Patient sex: M
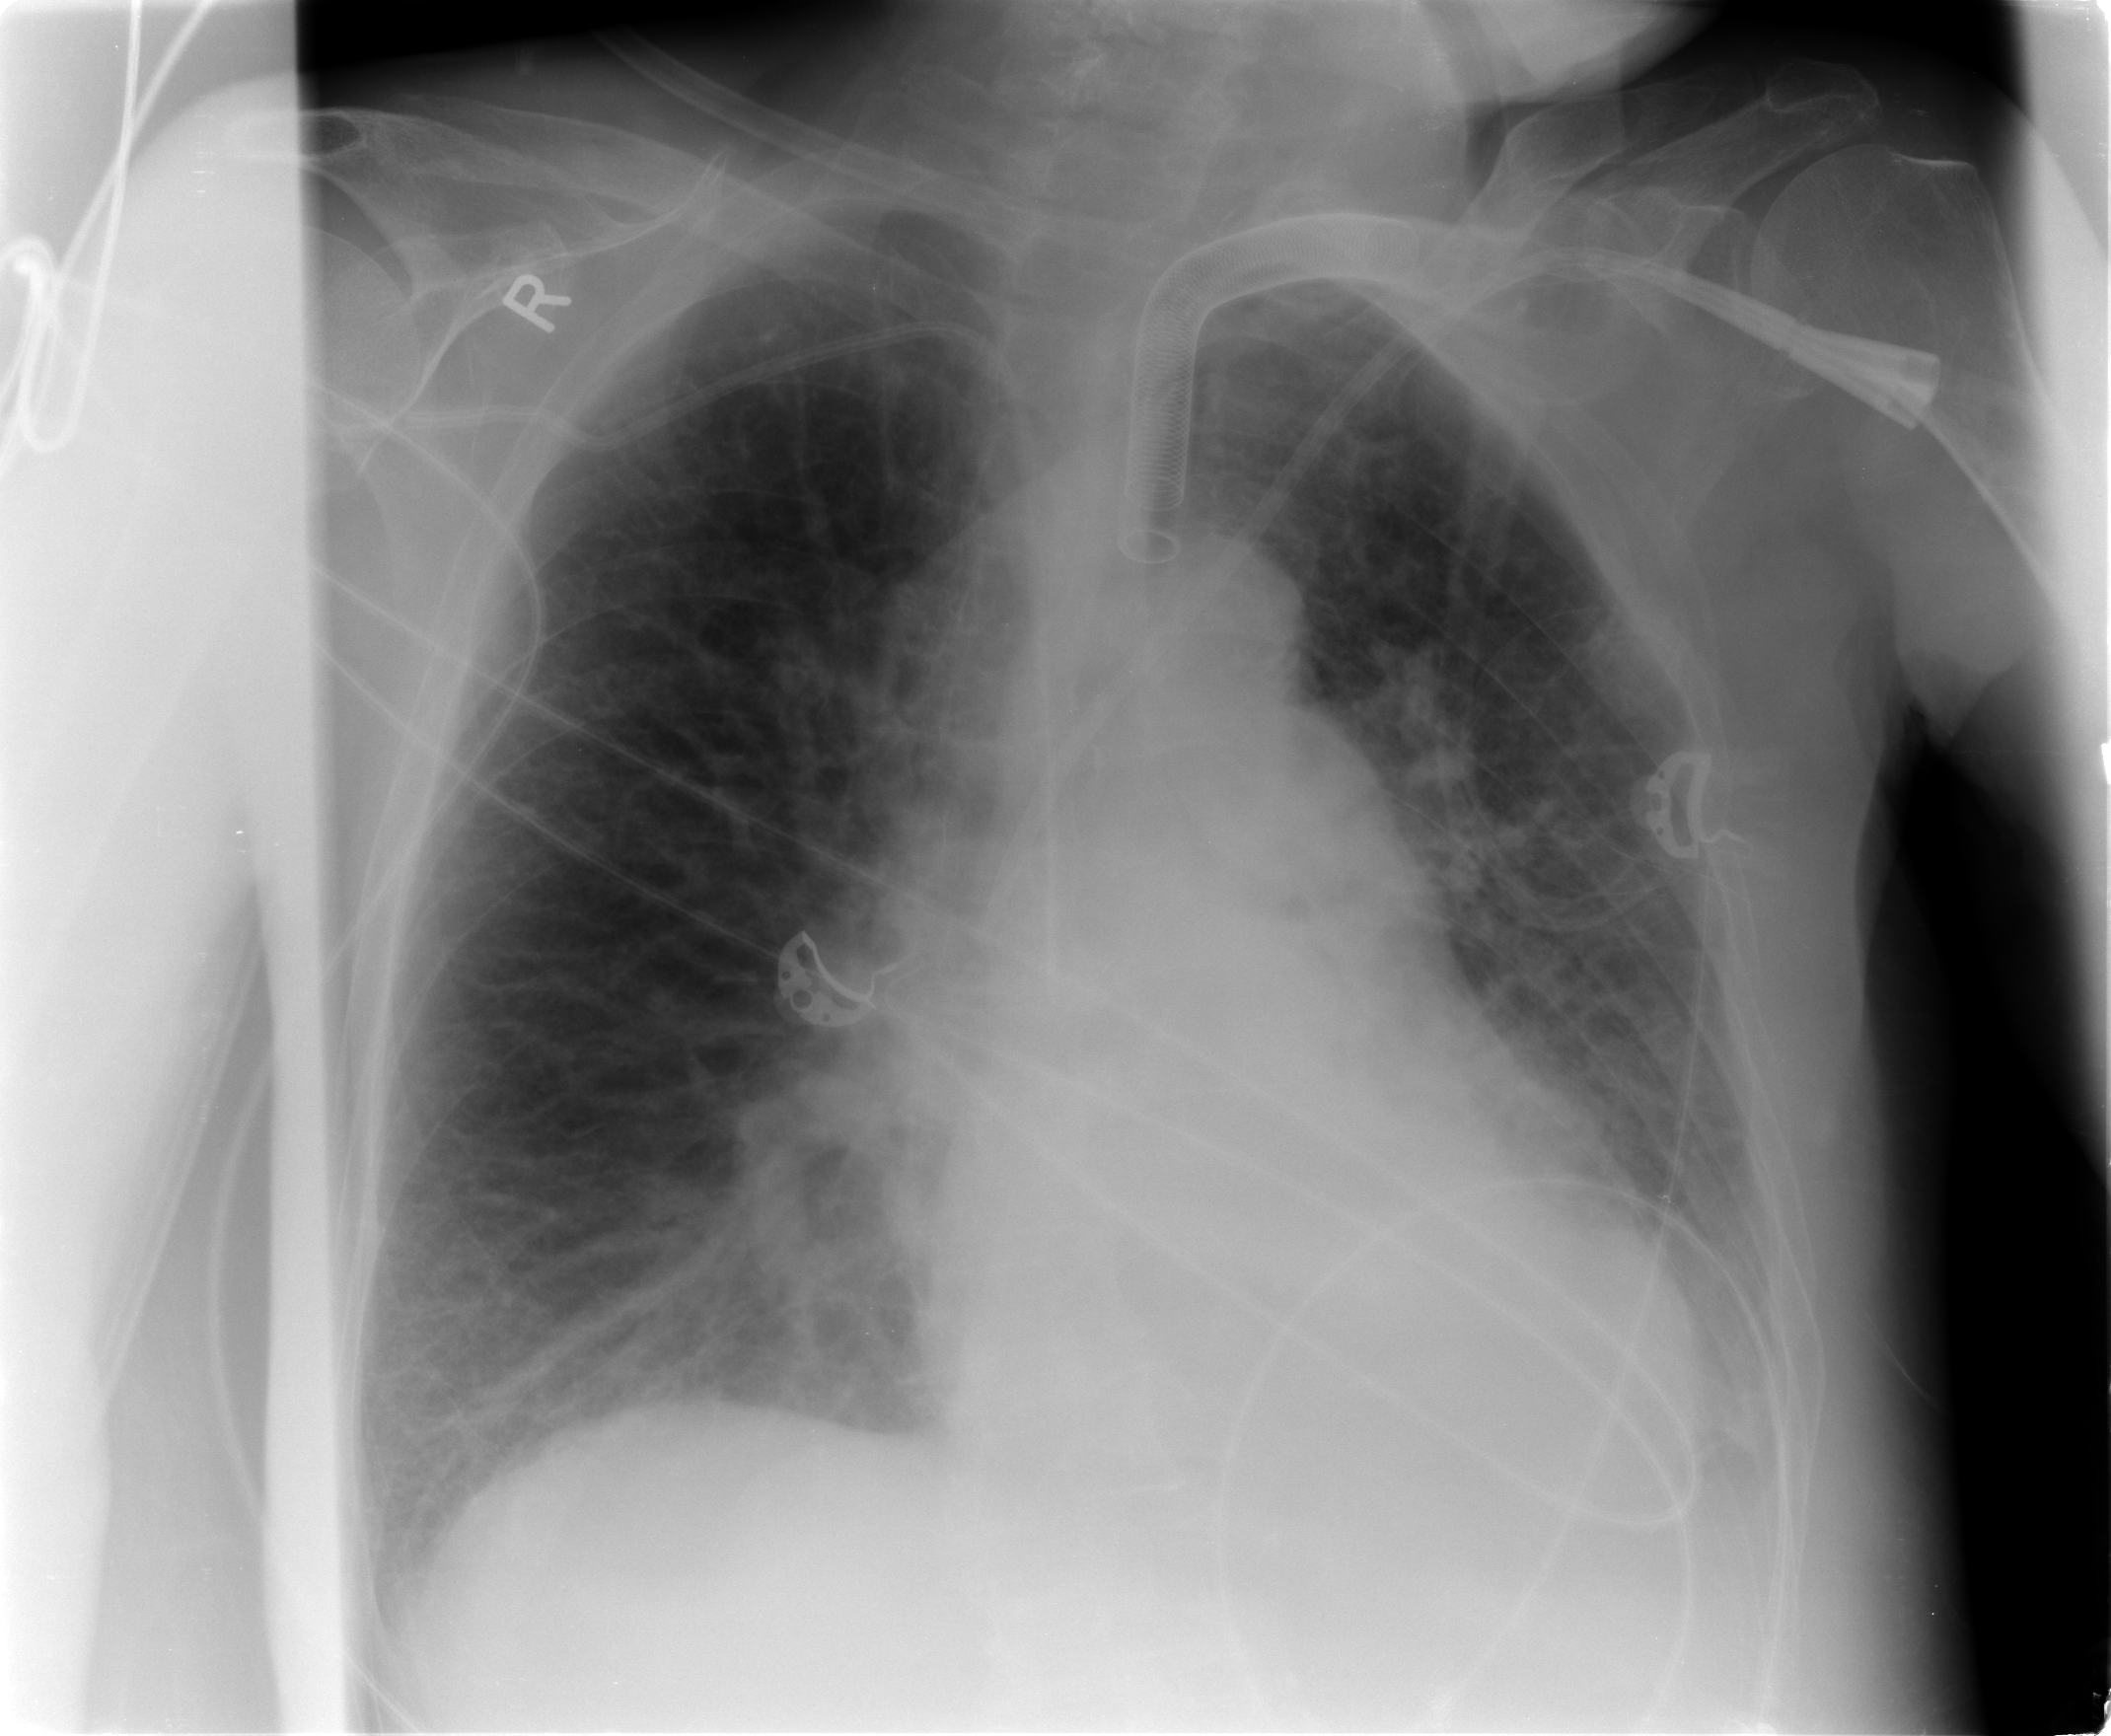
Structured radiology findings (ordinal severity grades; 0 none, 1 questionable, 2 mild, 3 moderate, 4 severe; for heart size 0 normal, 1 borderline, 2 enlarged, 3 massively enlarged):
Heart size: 0
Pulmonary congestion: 2
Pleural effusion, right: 1
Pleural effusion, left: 2
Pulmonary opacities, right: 0
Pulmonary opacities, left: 1
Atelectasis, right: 2
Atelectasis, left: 2